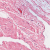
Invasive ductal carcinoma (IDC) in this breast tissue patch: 0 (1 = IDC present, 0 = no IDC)